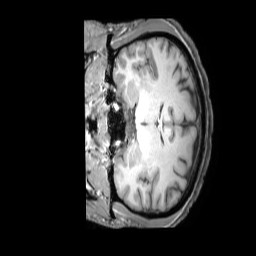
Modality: T1w
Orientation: coronal
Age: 39
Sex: male
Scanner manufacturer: philips
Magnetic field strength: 3 T
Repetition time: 0.009843 s
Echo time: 0.004597 s